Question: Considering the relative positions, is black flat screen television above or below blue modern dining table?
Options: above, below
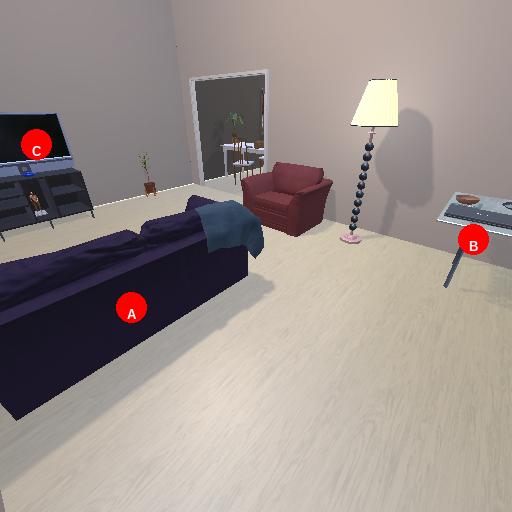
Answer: above